Question: I added a search to the Action bar by using the following code:
activity_main_actions.xml
'''
<!-- Search -->
<item android:id="@+id/action_search"
android:icon="@drawable/ic_action_search"
android:title="@string/action_search"
android:showAsAction="ifRoom"
android:actionViewClass="android.widget.SearchView"/>
<!-- Add -->
<item android:id="@+id/action_add_tip"
android:icon="@drawable/header_add"
android:title="@string/action_add_tip"
android:showAsAction="ifRoom" />
<!-- Count -->
<item android:id="@+id/action_count_tip"
android:icon="@drawable/header_count"
android:title="@string/action_count_tip"
android:showAsAction="ifRoom" />
'''
in MainActivity.java
'''
@Override
public boolean onCreateOptionsMenu(Menu menu) {
MenuInflater inflater = getMenuInflater();
inflater.inflate(R.menu.activity_main_actions, menu);
// Associate searchable configuration with the SearchView
SearchManager searchManager = (SearchManager) getSystemService(Context.SEARCH_SERVICE);
SearchView searchView = (SearchView) menu.findItem(R.id.action_search).getActionView();
searchView.setSearchableInfo(searchManager.getSearchableInfo(getComponentName()));
return super.onCreateOptionsMenu(menu);
}
@Override
public boolean onOptionsItemSelected(MenuItem item) {
// Take appropriate action for each action item click
switch (item.getItemId()) {
case R.id.action_search:
// search action
return true;
default:
return super.onOptionsItemSelected(item);
}
}
'''
searchable.xml
'''
@Override
public boolean onOptionsItemSelected(MenuItem item) {
// Take appropriate action for each action item click
switch (item.getItemId()) {
case R.id.action_search:
// search action
return true;
default:
return super.onOptionsItemSelected(item);
}
}
'''
Manifest.xml
'''
<activity
android:name="com.emy.healthytips.MainActivity"
android:label="@string/app_name"
android:configChanges="keyboardHidden|orientation|screenSize"
android:launchMode="singleTop">
<meta-data
android:name="android.app.default_searchable"
android:value=".MainActivity" />
<meta-data
android:name="android.app.searchable"
android:resource="@xml/searchable" />
<intent-filter>
<action android:name="android.intent.action.SEARCH" />
</intent-filter>
</activity>
'''
The search is working well with me, but the icon of the search in Action bar is still as it "Gray icon" like the following ScreenShot, although I added my own icon in
'<item android:id="@+id/action_search" android:icon="@drawable/ic_action_search"'
How can I add my own icon?

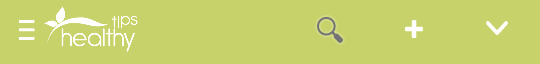
Answer: This question ma be related with your problem. Please check it.
<URL>